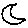
Label: moon